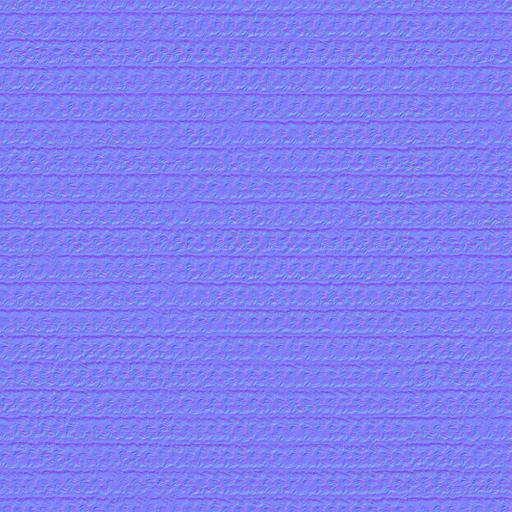
fabric orange wool